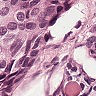
Metastatic tissue present: yes